Question: I'm facing a problem which takes me too long to solve.
I built a view, which contains a ScrollView. in the ScrollView, there's a view, which contains an image, and a UITextView. the textview should be in a dynamic height, with scrolling disabled. the textview gets all the text, but cut it off, and shows only the text that fits the height. in addition, the ScrollView doesn't changes.
'''
- (void)viewDidLoad
....
//sets the text to the textview
[self.contentArticle setText:[NSString stringWithString:xmlParser.articleContent]];
//configures the scrollView
[self configureScrollView];
....
- (void)configureScrollView {
[self.contentView addSubview:self.contentArticle];
[self.scrollView addSubview:self.contentView];
CGRect frame = self.contentView.frame;
frame.size.height = self.contentArticle.contentSize.height;
self.scrollView.frame = frame;
[self.contentView sizeToFit];
[self.scrollView sizeToFit];
self.scrollView.contentSize = self.contentView.frame.size;
self.contentArticle.editable=NO;
self.contentArticle.scrollEnabled=NO;
//enable zoomIn
self.scrollView.delegate=self;
self.scrollView.minimumZoomScale=1;
self.scrollView.maximumZoomScale=7;
'''
I did so many changes, and im not sure what is going on in there anymore!...
help would be sooo nice :)
UPDATE-
'''
- (void)configureScrollView {
[self.contentView addSubview:self.contentArticle];
[self.scrollView addSubview:self.contentView];
CGRect textViewFrame = self.contentArticle.frame;
textViewFrame.size = [self.contentArticle contentSize];
self.contentArticle.frame = textViewFrame;
[self.scrollView setContentSize:textViewFrame.size];
self.contentArticle.editable=NO;
self.contentArticle.scrollEnabled=NO;
}
'''

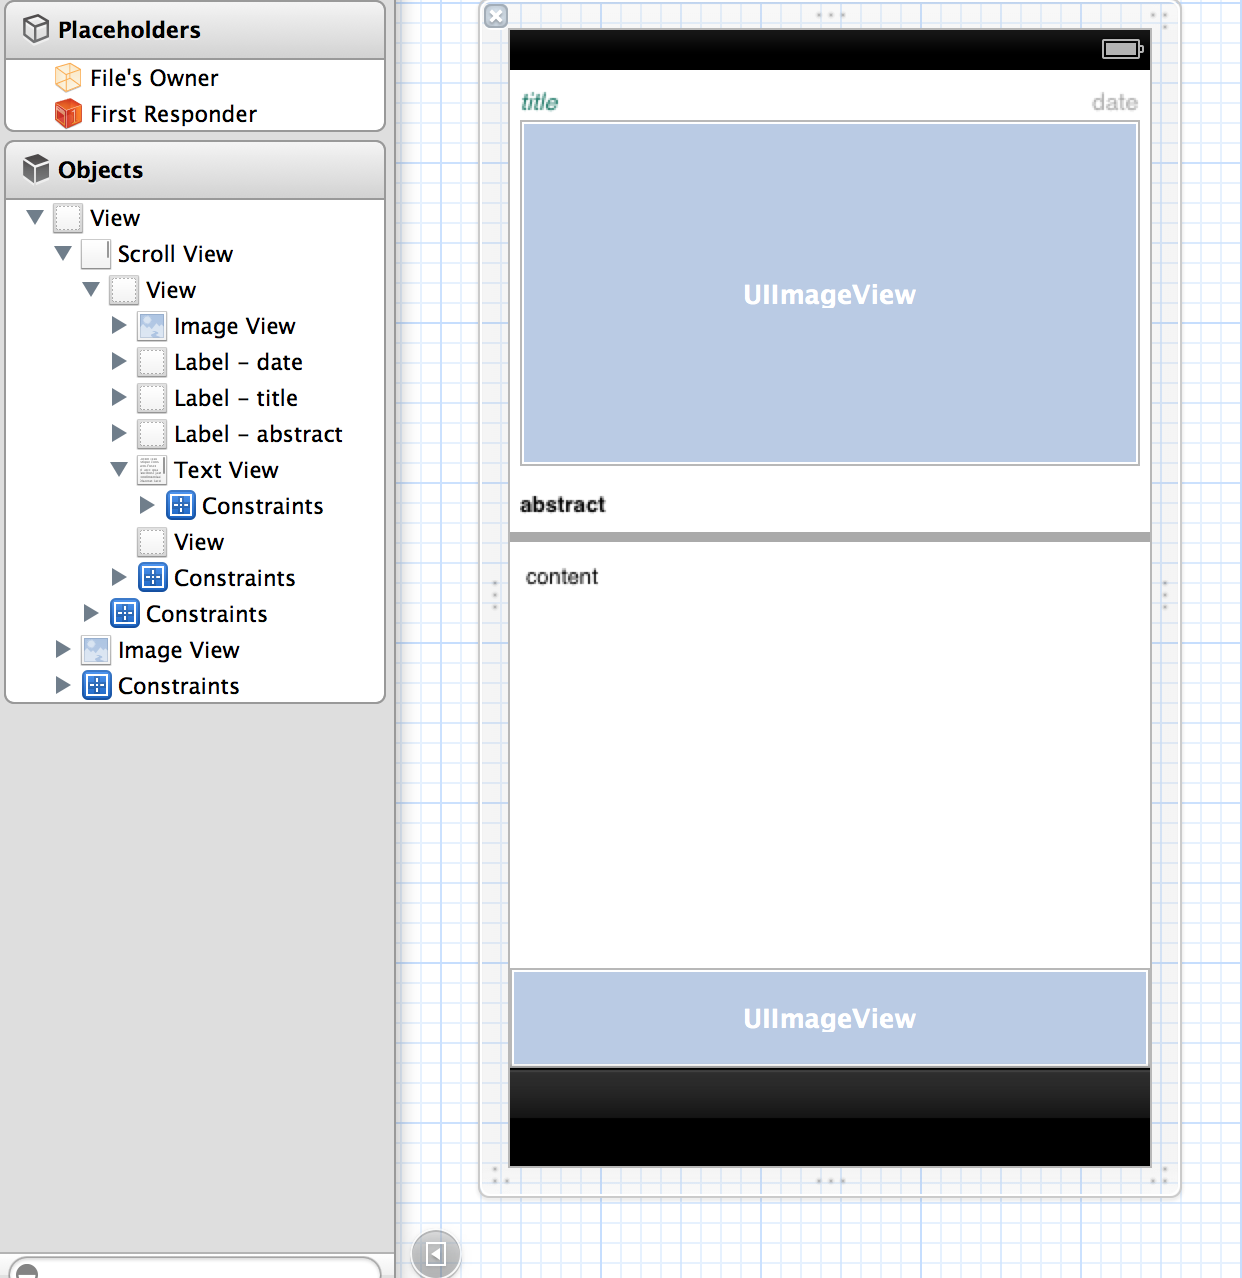
Answer: Try
'''
- (void)configureScrollView{
self.contentView.autoresizingMask = UIViewAutoresizingNone;
self.contentArticle.autoresizingMask = UIViewAutoresizingNone;
CGRect textViewFrame = self.contentArticle.frame;
textViewFrame.size = [self.contentArticle contentSize];
self.contentArticle.frame = textViewFrame;
CGRect contentViewFrame = self.contentView.frame;
contentViewFrame.size.height = textViewFrame.origin.y+textViewFrame.size.height;
self.contentView.frame = contentViewFrame;
[self.scrollView setContentSize:contentViewFrame.size];
self.contentArticle.editable=NO;
self.contentArticle.scrollEnabled=NO;
//enable zoomIn
self.scrollView.delegate=self;
self.scrollView.minimumZoomScale=1;
self.scrollView.maximumZoomScale=7;
}
'''
<URL>